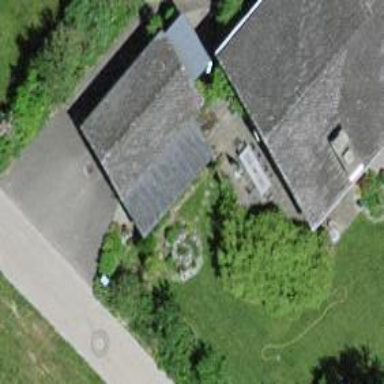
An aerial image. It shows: Garage.